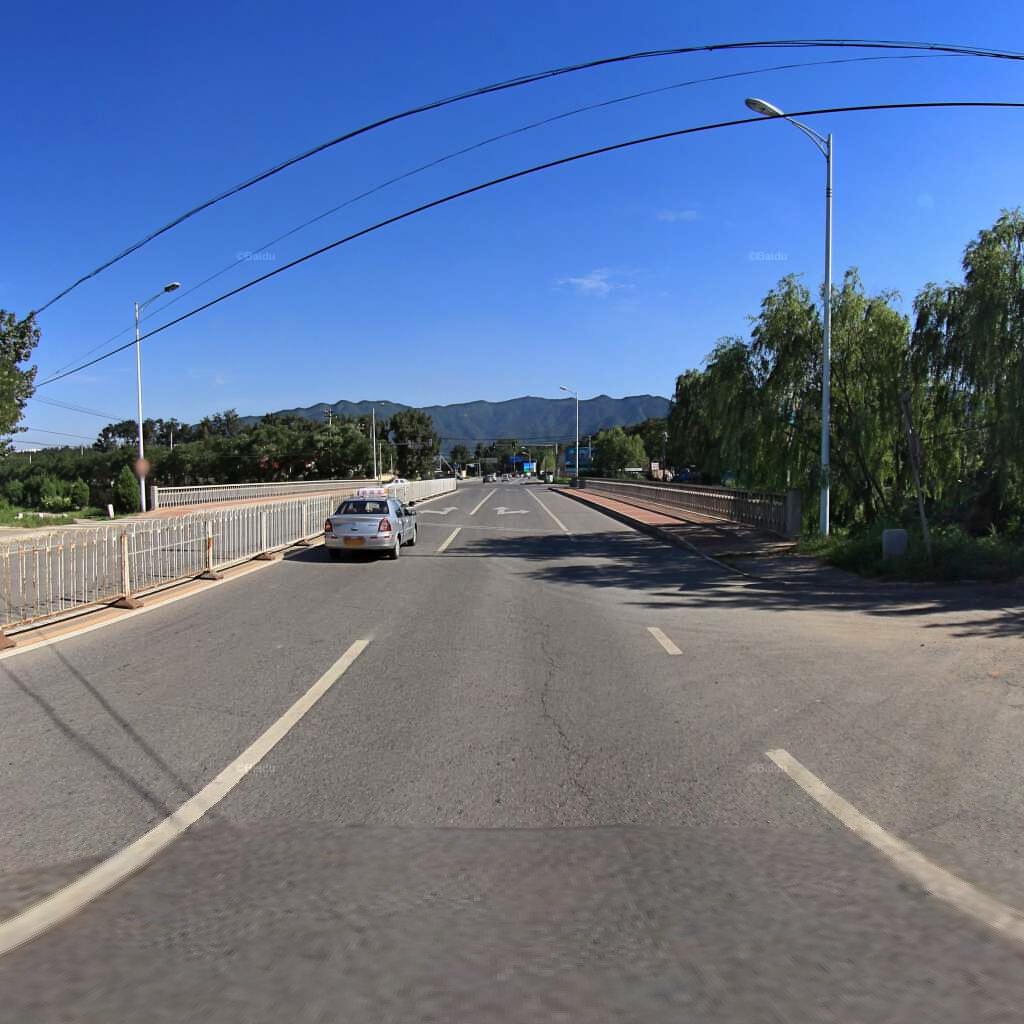
Region: Haidian
Road damage annotations: longitudinal crack, transverse crack